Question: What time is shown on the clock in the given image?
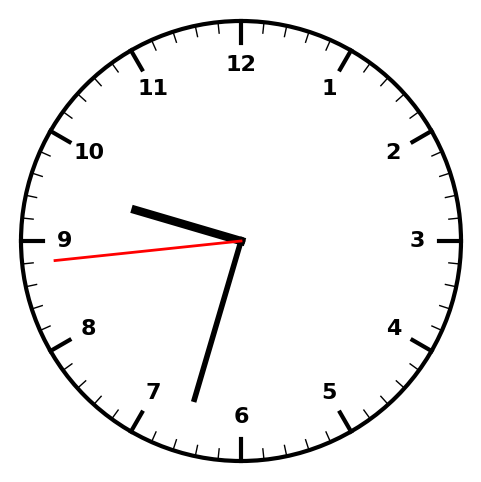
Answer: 09:32:44